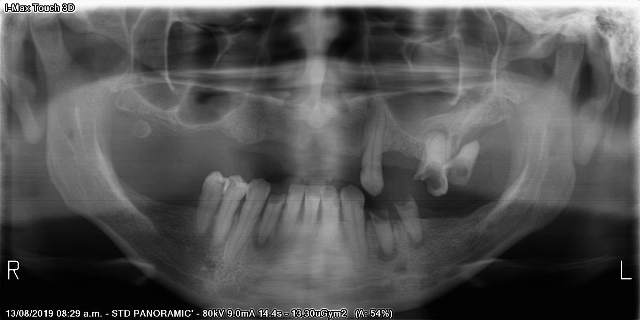
adult